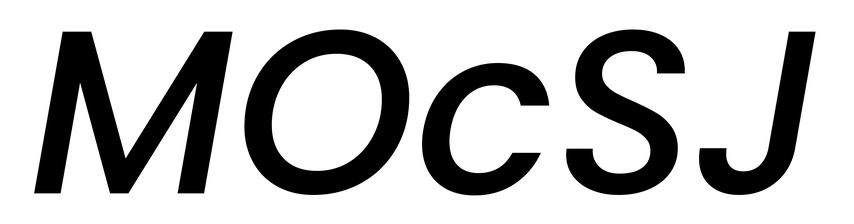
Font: Poppins-MediumItalic